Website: bh-photo
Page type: customer-info-address
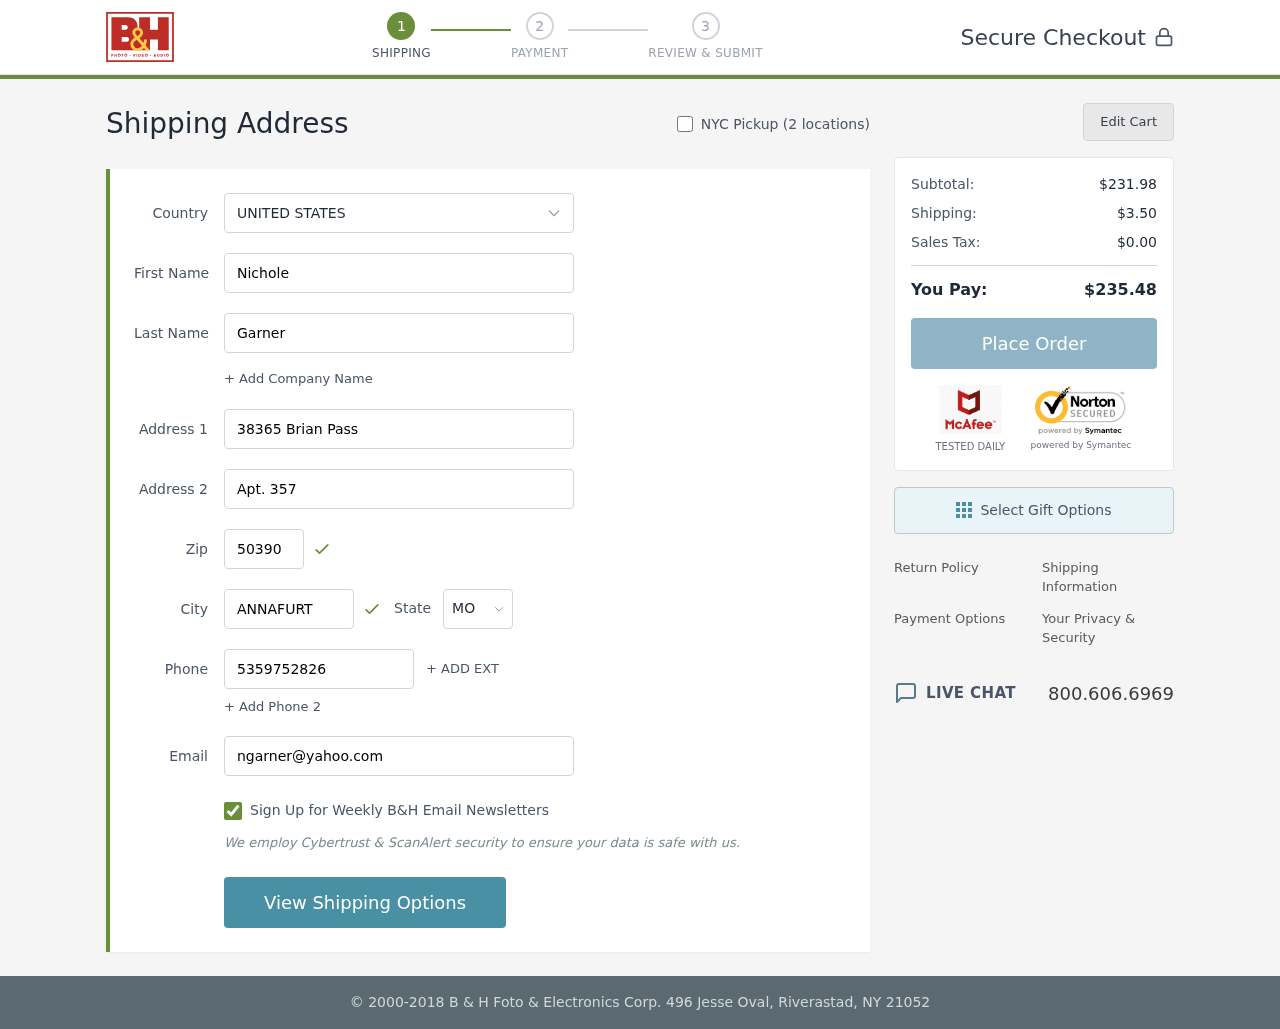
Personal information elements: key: PII_CITY
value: Annafurt
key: PII_COUNTRY
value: United States
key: PII_EMAIL
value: ngarner@yahoo.com
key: PII_FIRSTNAME
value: Nichole
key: PII_LASTNAME
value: Garner
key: PII_PHONE
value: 5359752826
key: PII_POSTCODE
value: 50390
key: PII_STATE_ABBR
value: MO
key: PII_STREET
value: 38365 Brian Pass
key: PII_STREET2
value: Apt. 357
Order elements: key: ORDER_SUBTOTAL
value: $231.98
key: ORDER_SHIPPING_COST
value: $3.50
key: ORDER_TAX
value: $0.00
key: ORDER_TOTAL
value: $235.48